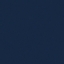
Land use / land cover class: SeaLake